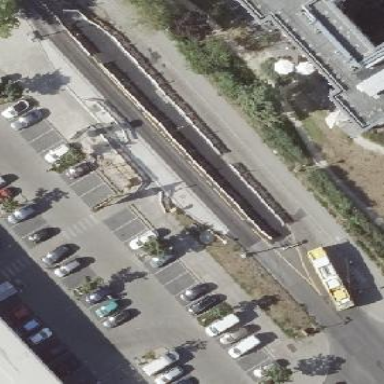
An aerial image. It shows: Street side parking area.